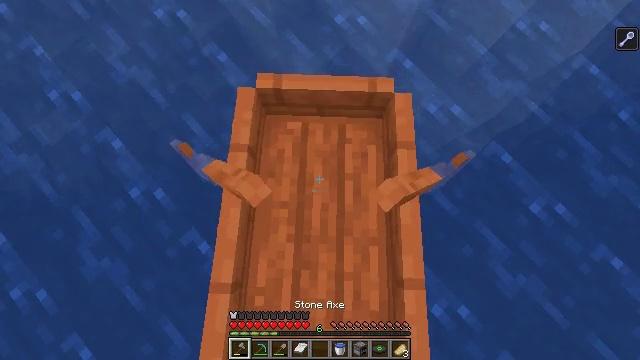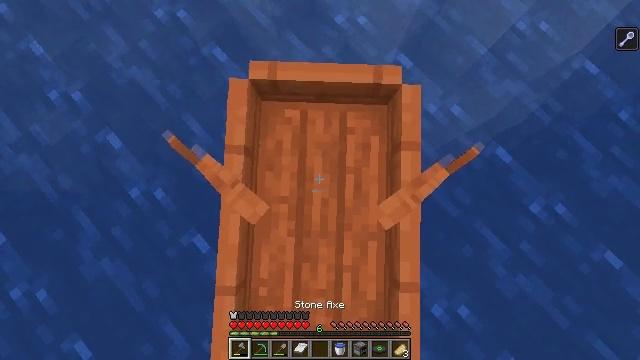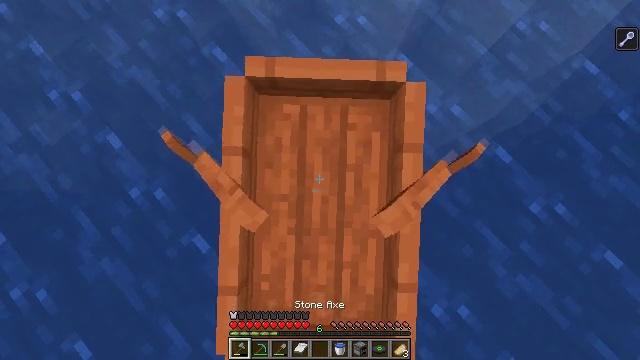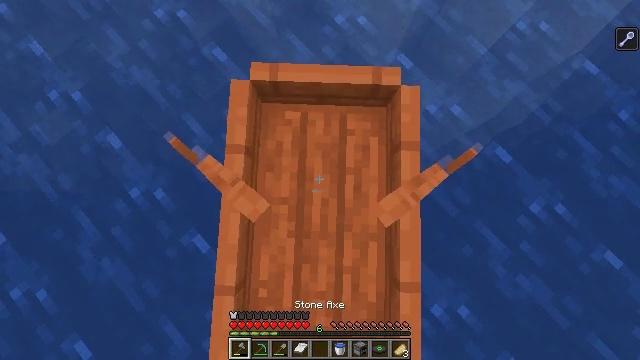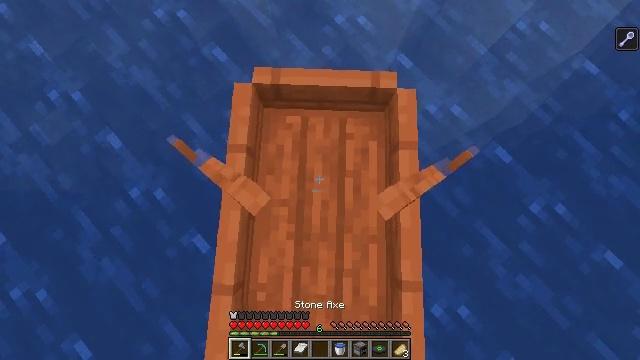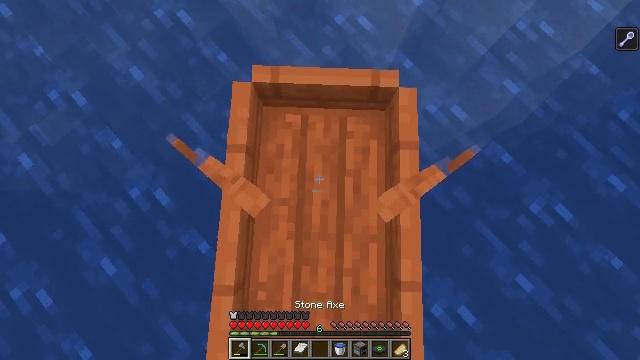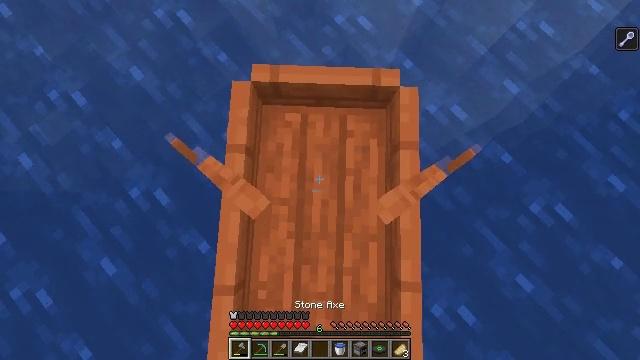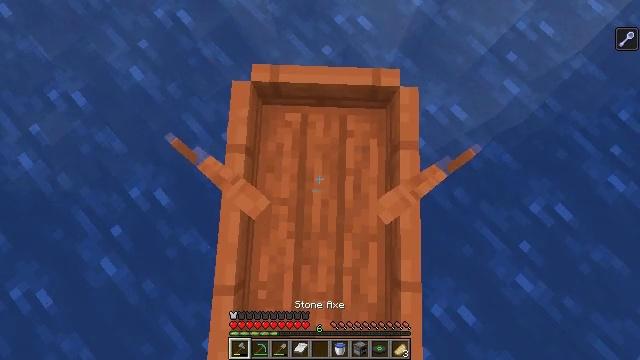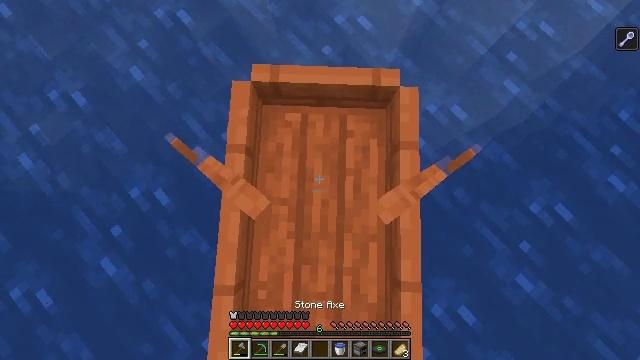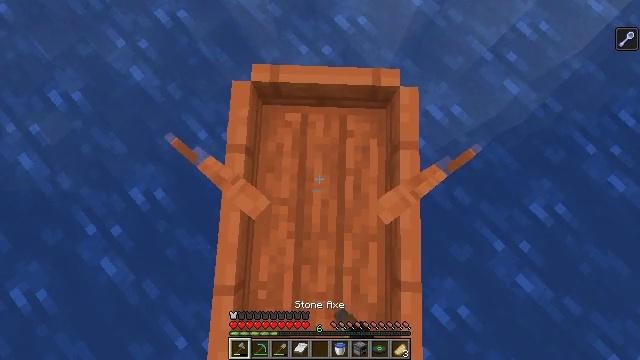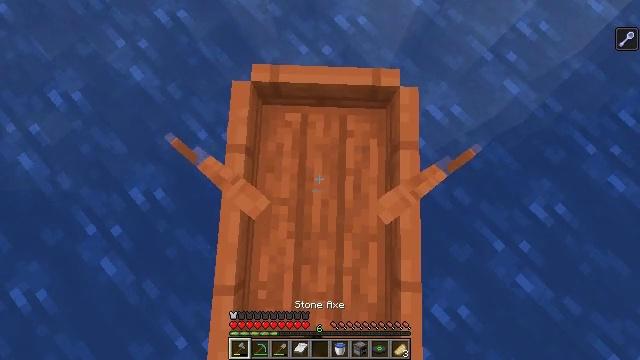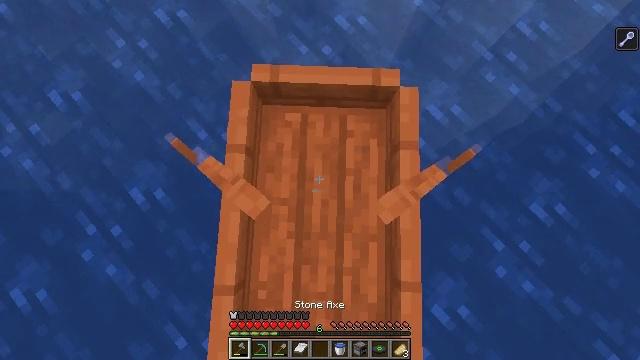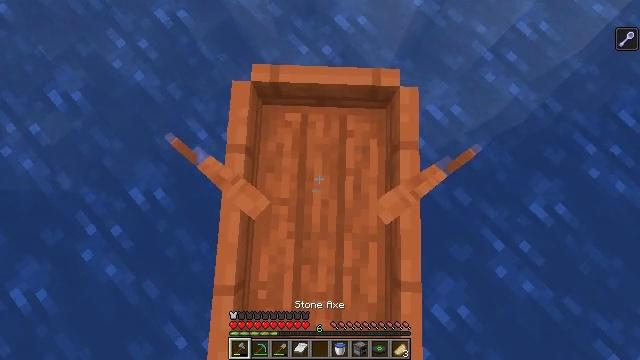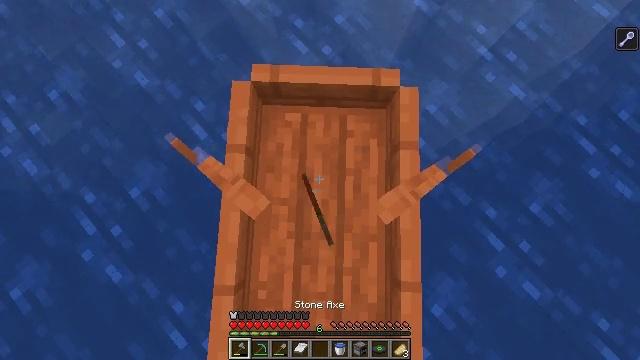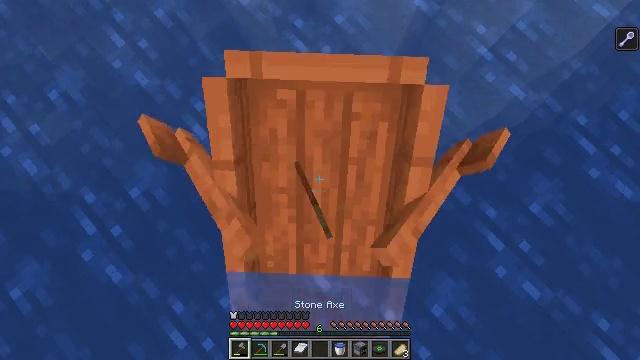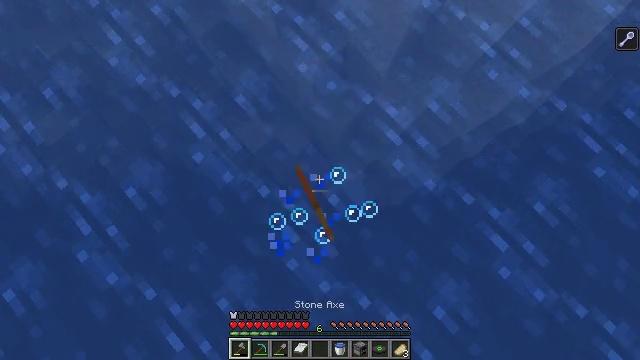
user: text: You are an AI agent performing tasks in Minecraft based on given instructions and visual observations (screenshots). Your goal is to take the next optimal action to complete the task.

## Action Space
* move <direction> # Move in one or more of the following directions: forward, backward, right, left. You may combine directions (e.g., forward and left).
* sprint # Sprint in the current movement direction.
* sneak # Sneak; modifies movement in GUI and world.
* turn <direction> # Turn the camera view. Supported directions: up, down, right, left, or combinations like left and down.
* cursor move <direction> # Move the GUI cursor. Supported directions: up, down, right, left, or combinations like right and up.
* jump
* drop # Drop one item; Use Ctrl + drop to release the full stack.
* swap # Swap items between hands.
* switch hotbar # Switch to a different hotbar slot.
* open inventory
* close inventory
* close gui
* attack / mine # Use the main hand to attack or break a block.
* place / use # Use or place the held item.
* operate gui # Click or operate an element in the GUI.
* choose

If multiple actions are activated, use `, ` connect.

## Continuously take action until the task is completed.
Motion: motion action
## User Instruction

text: Gather sugar cane for crafting.
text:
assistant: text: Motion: no_op
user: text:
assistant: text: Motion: no_op
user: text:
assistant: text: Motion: no_op
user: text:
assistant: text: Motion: no_op
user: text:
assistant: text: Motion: no_op
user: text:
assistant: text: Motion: no_op
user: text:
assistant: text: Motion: no_op
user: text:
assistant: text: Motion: attack / mine
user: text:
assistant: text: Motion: attack / mine
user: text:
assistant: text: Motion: attack / mine
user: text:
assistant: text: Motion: no_op
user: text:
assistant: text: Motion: no_op
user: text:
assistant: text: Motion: no_op
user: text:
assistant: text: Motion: no_op
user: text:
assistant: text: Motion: no_op
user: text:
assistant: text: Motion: no_op
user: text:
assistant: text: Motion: no_op
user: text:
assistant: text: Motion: no_op
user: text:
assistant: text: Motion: no_op
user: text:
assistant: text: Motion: no_op
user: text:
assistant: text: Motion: move forward, turn up
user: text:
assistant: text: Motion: move forward, turn left and up
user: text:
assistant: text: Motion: move forward, turn left and up
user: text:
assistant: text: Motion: move forward, turn up
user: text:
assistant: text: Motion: move forward, turn up
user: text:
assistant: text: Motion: move forward, turn right and up
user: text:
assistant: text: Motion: move forward, turn up
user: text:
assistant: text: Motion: move forward, turn up
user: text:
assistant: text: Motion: move forward
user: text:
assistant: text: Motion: move forward